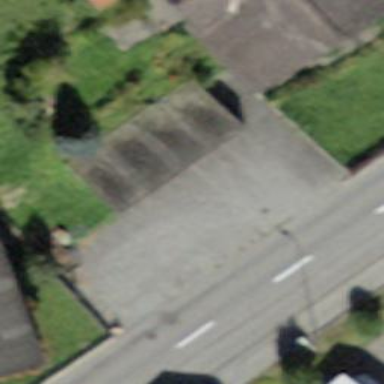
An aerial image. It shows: Garage building.